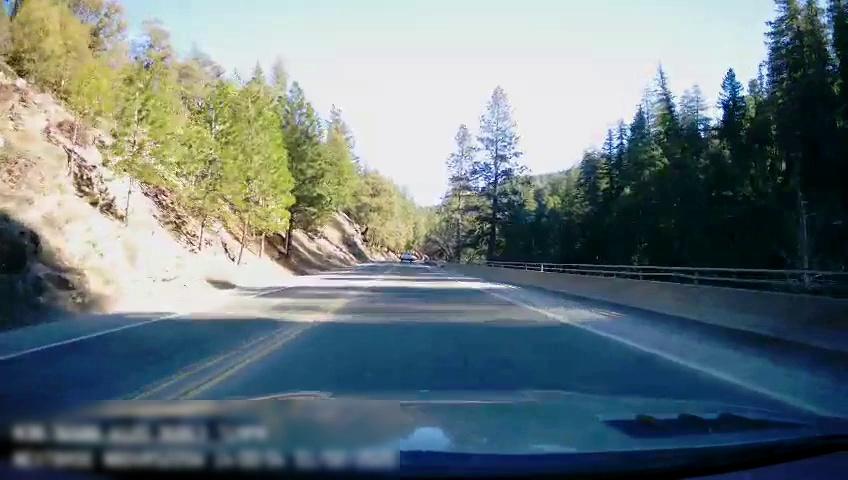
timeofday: Day
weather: Sunny
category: Drivable Space
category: Drivable Space
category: Vehicles | Truck
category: Lanes | Opposite Lane
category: Lanes | Current Lane
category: Lanes | Opposite Lane
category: Lanes | Current Lane